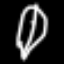
Label: leaf